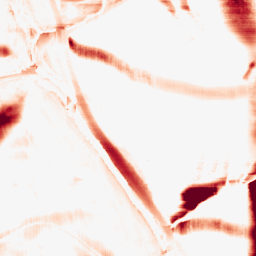
Category: morphological
Decomposition family: morphological_rect
Decomposition parameters: operation: opening
width: 50
height: 20
Upsampling method: sinc_hamming
Upsampling parameters: scale: 4
kernel_size: 8
Upsampling scale: 4